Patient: sex F, age 86
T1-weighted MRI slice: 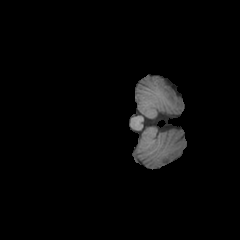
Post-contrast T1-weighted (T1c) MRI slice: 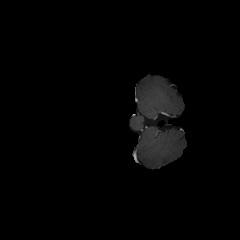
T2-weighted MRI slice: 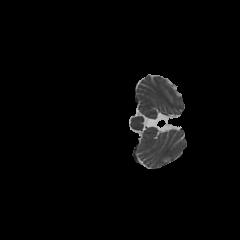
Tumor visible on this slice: no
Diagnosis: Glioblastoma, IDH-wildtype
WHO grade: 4